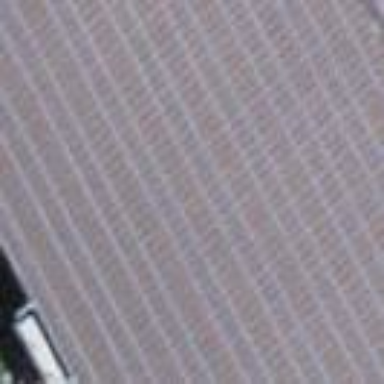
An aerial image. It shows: Solar power generator using photovoltaic panels.